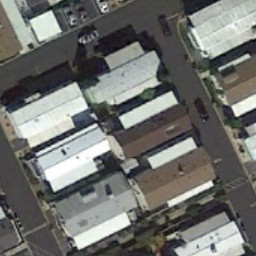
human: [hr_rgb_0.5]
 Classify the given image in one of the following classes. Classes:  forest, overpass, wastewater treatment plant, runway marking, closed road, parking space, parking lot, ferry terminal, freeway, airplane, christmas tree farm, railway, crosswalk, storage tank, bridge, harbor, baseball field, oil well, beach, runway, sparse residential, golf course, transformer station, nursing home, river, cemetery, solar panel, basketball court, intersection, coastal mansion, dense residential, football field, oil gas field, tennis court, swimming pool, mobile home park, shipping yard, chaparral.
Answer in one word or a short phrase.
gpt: mobile home park